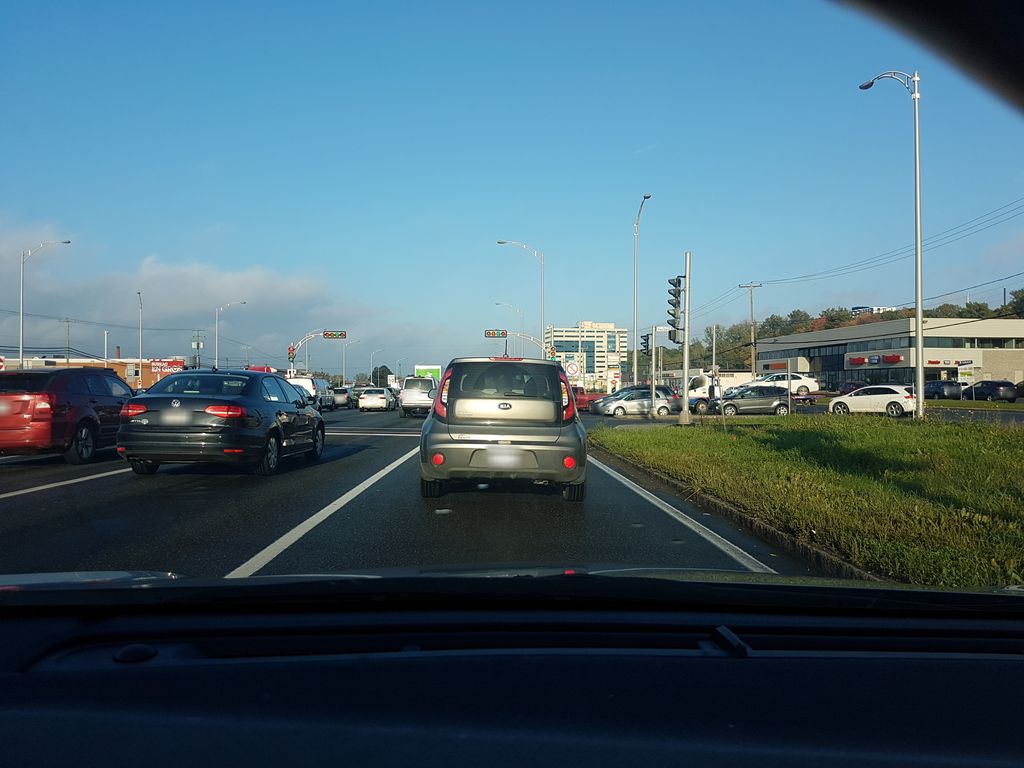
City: quebec_city